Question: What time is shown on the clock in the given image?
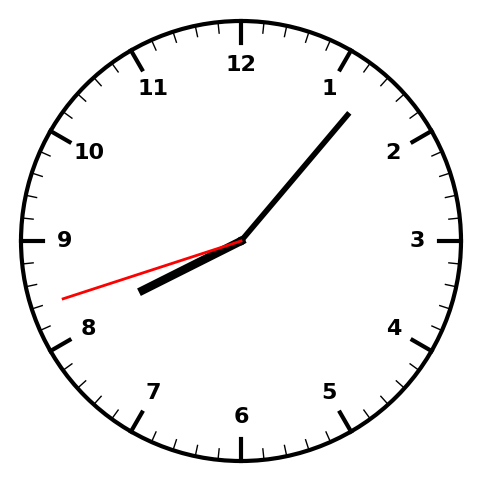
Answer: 08:06:42